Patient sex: M
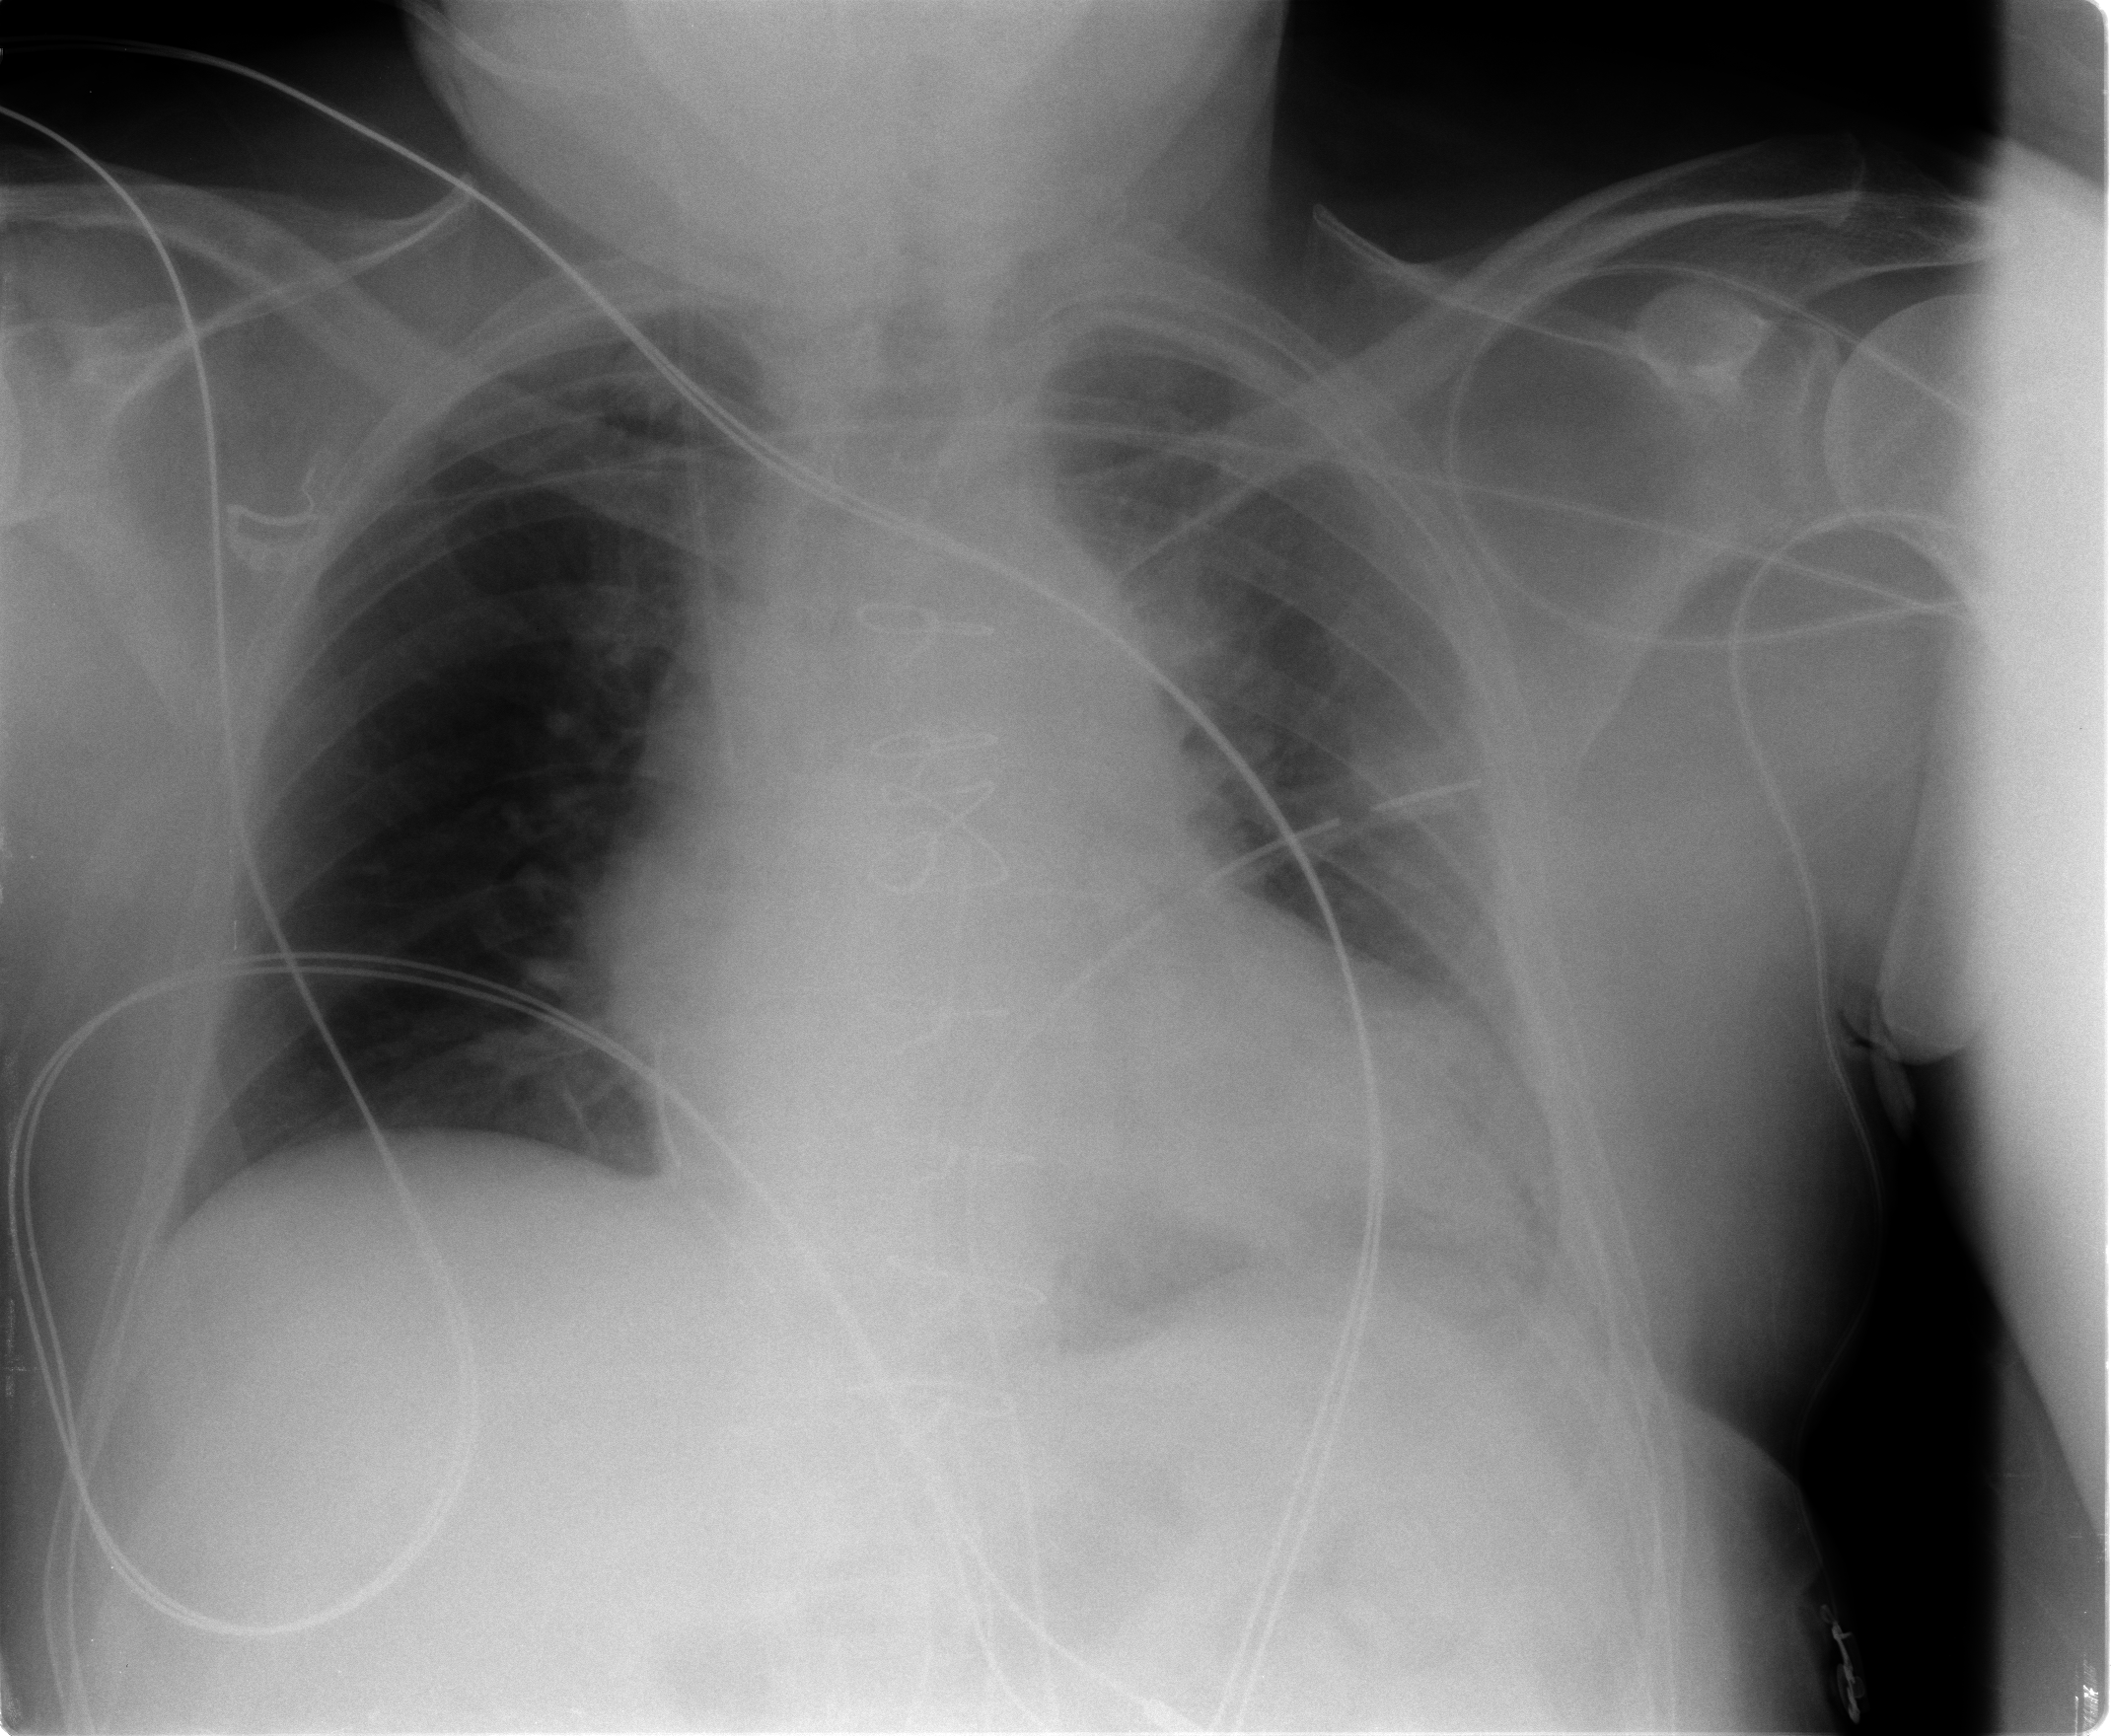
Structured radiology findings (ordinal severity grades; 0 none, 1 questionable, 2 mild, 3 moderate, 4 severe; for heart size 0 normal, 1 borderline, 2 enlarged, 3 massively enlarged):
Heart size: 2
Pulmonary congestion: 1
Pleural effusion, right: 0
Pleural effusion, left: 1
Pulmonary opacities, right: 0
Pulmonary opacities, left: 1
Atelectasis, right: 2
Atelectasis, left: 2